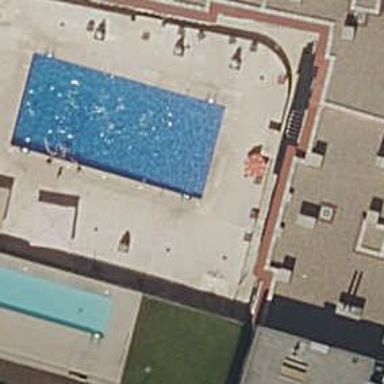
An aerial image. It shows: Swimming pool located in leisure land.